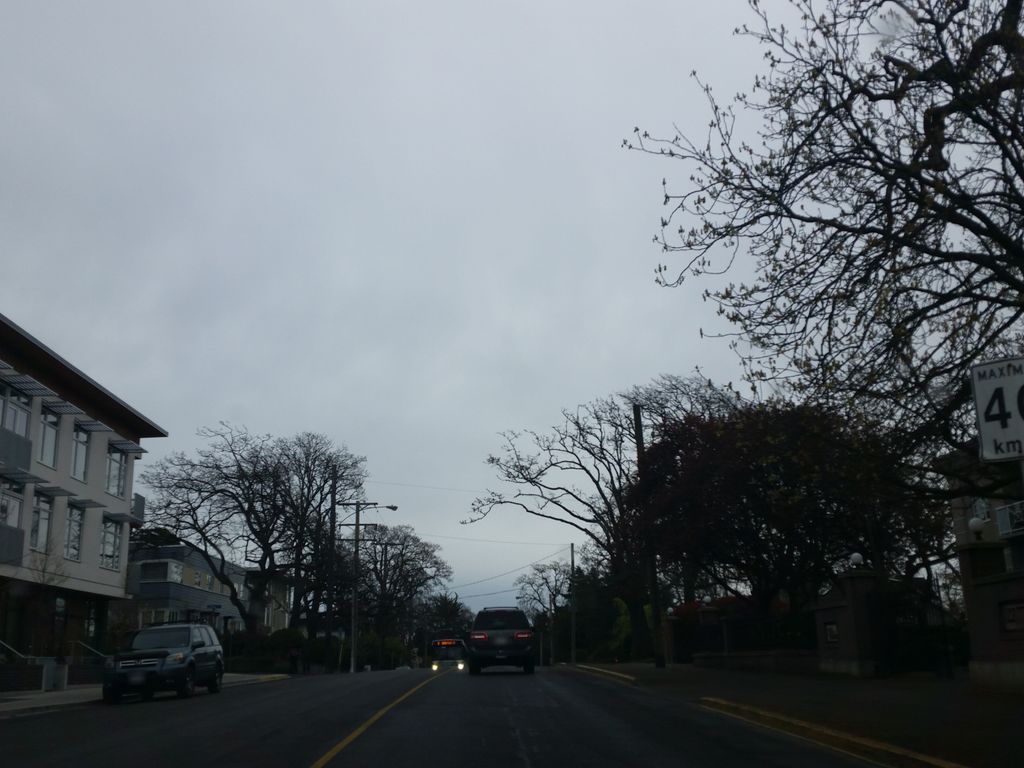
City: victoria